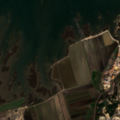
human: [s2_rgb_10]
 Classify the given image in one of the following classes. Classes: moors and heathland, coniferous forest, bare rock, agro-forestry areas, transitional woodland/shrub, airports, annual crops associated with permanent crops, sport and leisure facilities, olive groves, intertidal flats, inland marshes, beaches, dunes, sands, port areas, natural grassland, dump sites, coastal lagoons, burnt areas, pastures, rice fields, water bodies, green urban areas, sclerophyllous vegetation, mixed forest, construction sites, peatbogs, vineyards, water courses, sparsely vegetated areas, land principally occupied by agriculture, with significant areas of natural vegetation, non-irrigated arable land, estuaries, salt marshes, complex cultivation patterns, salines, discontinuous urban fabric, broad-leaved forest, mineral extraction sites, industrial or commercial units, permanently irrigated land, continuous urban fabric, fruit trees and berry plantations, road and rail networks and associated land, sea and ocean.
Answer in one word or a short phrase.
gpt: discontinuous urban fabric, rice fields, coniferous forest, transitional woodland/shrub, estuaries